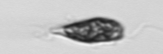
Label: Euglena